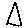
Label: triangle